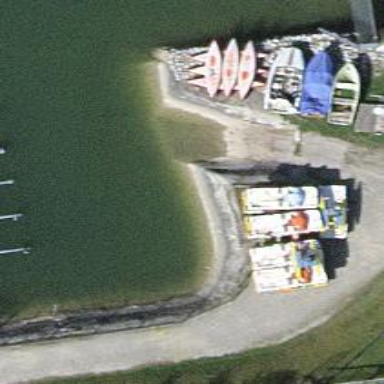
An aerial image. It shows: Slipway on leisure land.